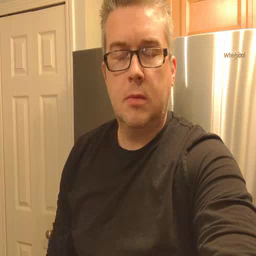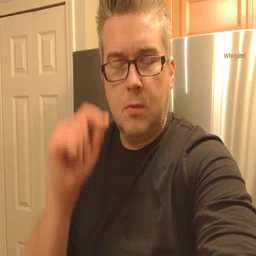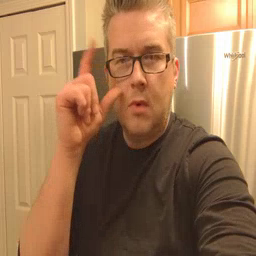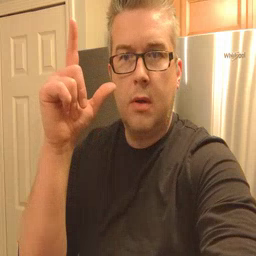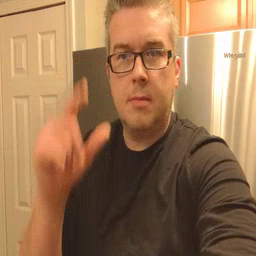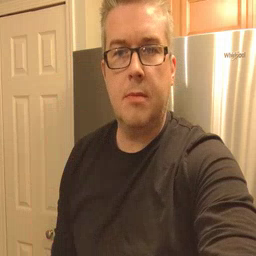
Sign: wake